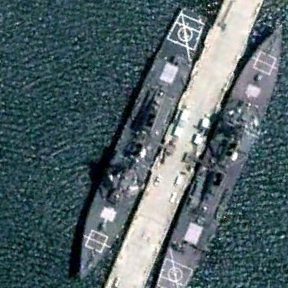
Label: destroyer